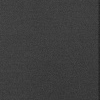
Atmospheric dust classification: dusty